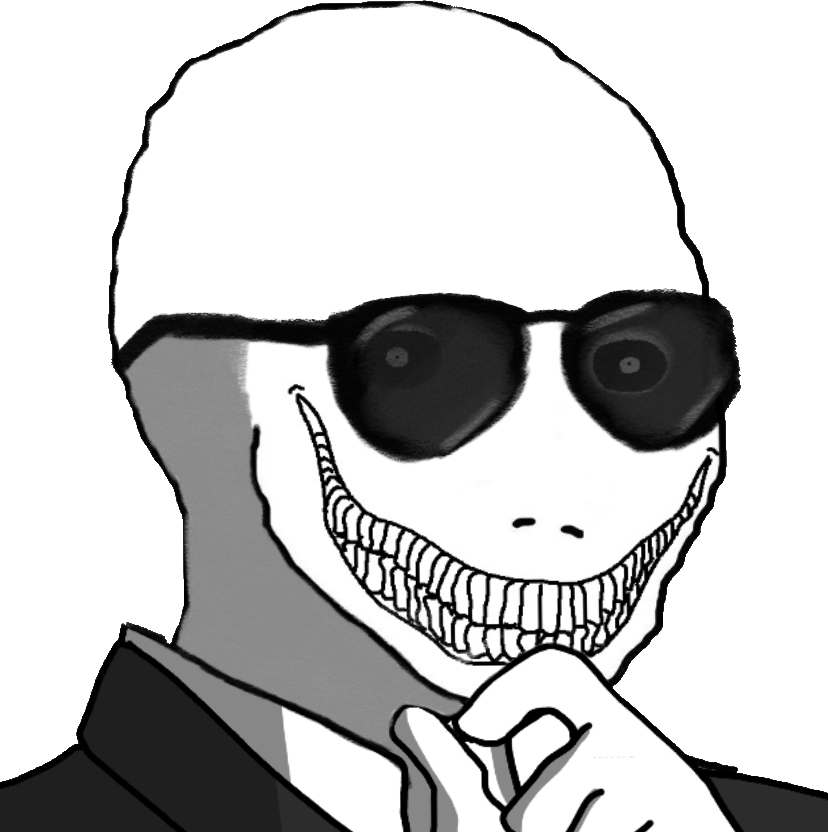
Label: 5_Oomer